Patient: sex F, age 74
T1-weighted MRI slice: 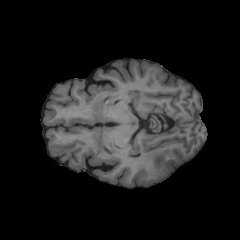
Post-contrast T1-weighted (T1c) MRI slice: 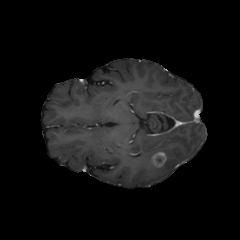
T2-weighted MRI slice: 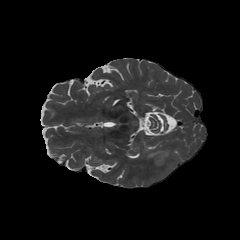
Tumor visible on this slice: yes
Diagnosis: Glioblastoma, IDH-wildtype
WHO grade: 4